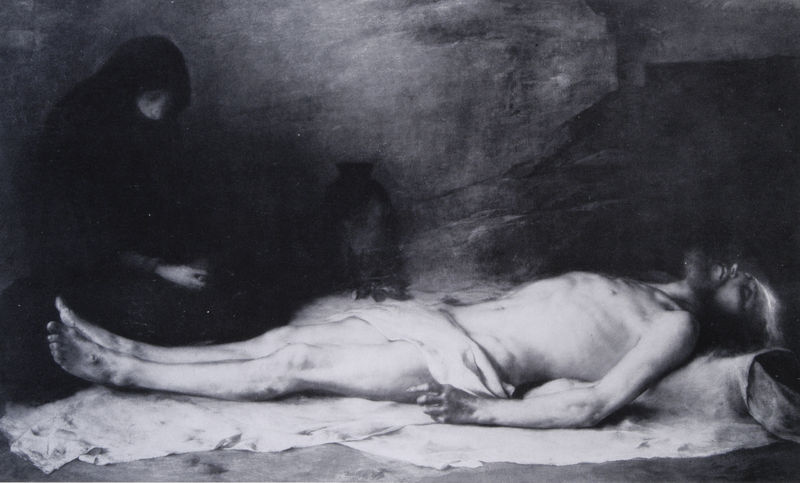
Titel: Die Beweinung Christi durch Magdalena
Künstler: Ludwig von Löfftz
Standort: München
Institution: Neue Pinakothek
Schlagwörter: akt, dunkel, felsen, feuer, gemälde, gestein, gott, hand, haut, kopf, körper, lendenschurz, mann, nackt, schatten, umhang, weiß, wunde, menschen, sitzen, brust, finger, frau, grau, haar, hell, hintergrund, holz, licht, mund, nase, raum, schwarz, zeichnung, schleier, tier, tuch, bart, wand, arm, augen, falten, gesicht, leiche, mensch, stein, tod, tot, toter, trauer, vollbart, hals, hände, erde, kirche, boden, haare, mantel, stoff, tücher, mutter, höhle, traurig, amphore, engel, krug, vase, beine, füße, liebe, liegen, fels, grafik, kahl, monochrom, kissen, kopftuch, widerschein, barbe, finster, gris, homme, symbolisme, starr, gesenkt, nabel, bauchnabel, knie, liegend, oberkörper, dünn, foto, corps, gefäß, lende, lendentuch, fuss, glaube, orient, religion, kohle, hinten, rippen, weinen, hocken, schwarzweiss, radierung, blanc, noir, tete, knien, beten, gebet, salbung, dämon, löcher, schoss, gruft, christus, grab, jesus, jesus christus, leichentuch, leichnam, stigmata, toter christus, wunden, wundmale, kranker, chien, leid, schmerz, toff, tuchs, sombre, bleich, niesche, femme, maria, verhüllt, amphora, anatomie, armut, aufgebahrt, bahren, bden, betend, beweinung, blancheur, brustkorb, cadavre, christ, christen, christin, clair obscur, eule, felsengrab, gebettet, gloriole, grabhöhle, grabstätte, gravure, heiland, höhlengrab, idéalisation, israel, jerusalem, jesu, kniescheiben, lamentation, leichenstarre, leichnahm, leigen, lendenschurtz, luminosité, lumière, maria magdalena, mort, mutter gottes, ombre, ombres, perizonium, pieta, prière, salbgefäß, salböl, sfumato, steingrab, strahlend, totenstarre, trauern, trauernde, veillée, verdeckt, veronika, verschleiert, wumden, wundmahle, paysage, peinture, urne, tit, zeichung, voile, marie, mere, vierge, chat, tristesse, gekreuzigter, liegender, nue, fusain, passion, triste, pot, drap, pied, noir et blanc, photo, animal, lit, redon, tissu, grotte, tombeau, deuil, mélancolie, allongé, nu, madeleine, auréole, caverne, linceul, deces, ténèbre, crypte, marie-madeleine, cauchemar, priant, corp, douleur, raide, marie-madelein, liceul, perisonium, stigmate, morreau, christ'